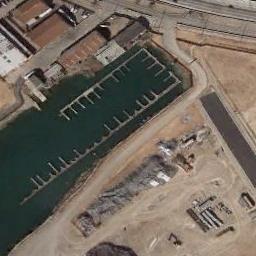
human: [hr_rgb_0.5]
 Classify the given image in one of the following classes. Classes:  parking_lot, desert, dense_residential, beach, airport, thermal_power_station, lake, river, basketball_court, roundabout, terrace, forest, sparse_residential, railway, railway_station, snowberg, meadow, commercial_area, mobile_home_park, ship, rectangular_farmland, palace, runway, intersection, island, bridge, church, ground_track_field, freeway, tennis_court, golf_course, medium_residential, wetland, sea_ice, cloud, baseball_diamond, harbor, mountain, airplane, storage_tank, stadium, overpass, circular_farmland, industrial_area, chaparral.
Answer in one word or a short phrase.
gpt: harbor